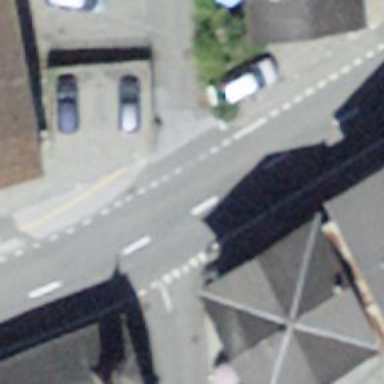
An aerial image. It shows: Unmarked crossing on footway.